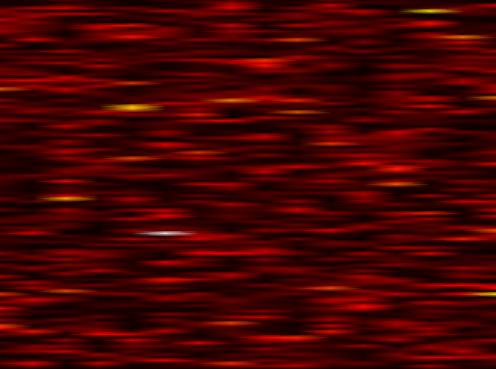
Label: FOFDM